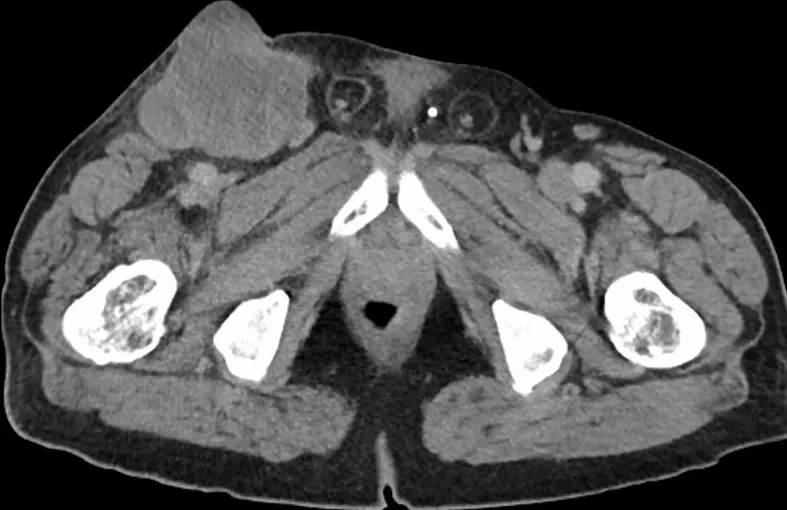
CT of the tumor.
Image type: radiology (ct)